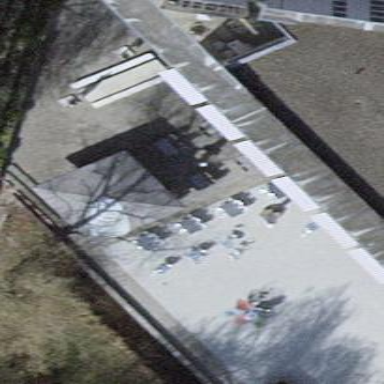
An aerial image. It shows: Outdoor seating area for leisure land.